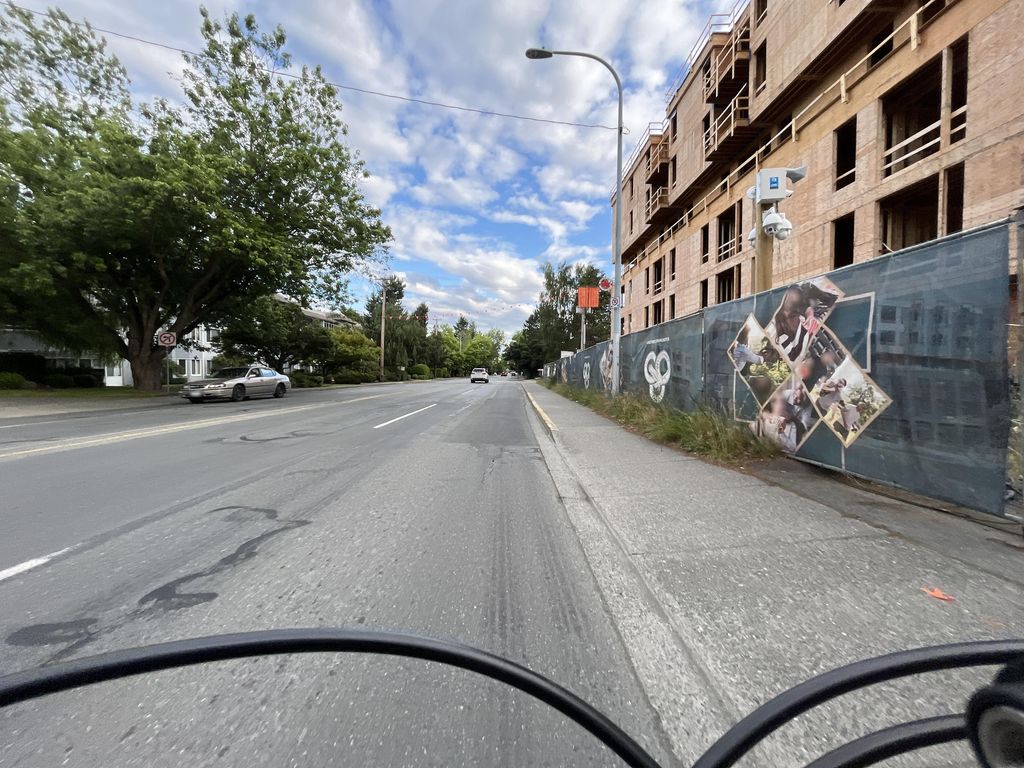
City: victoria